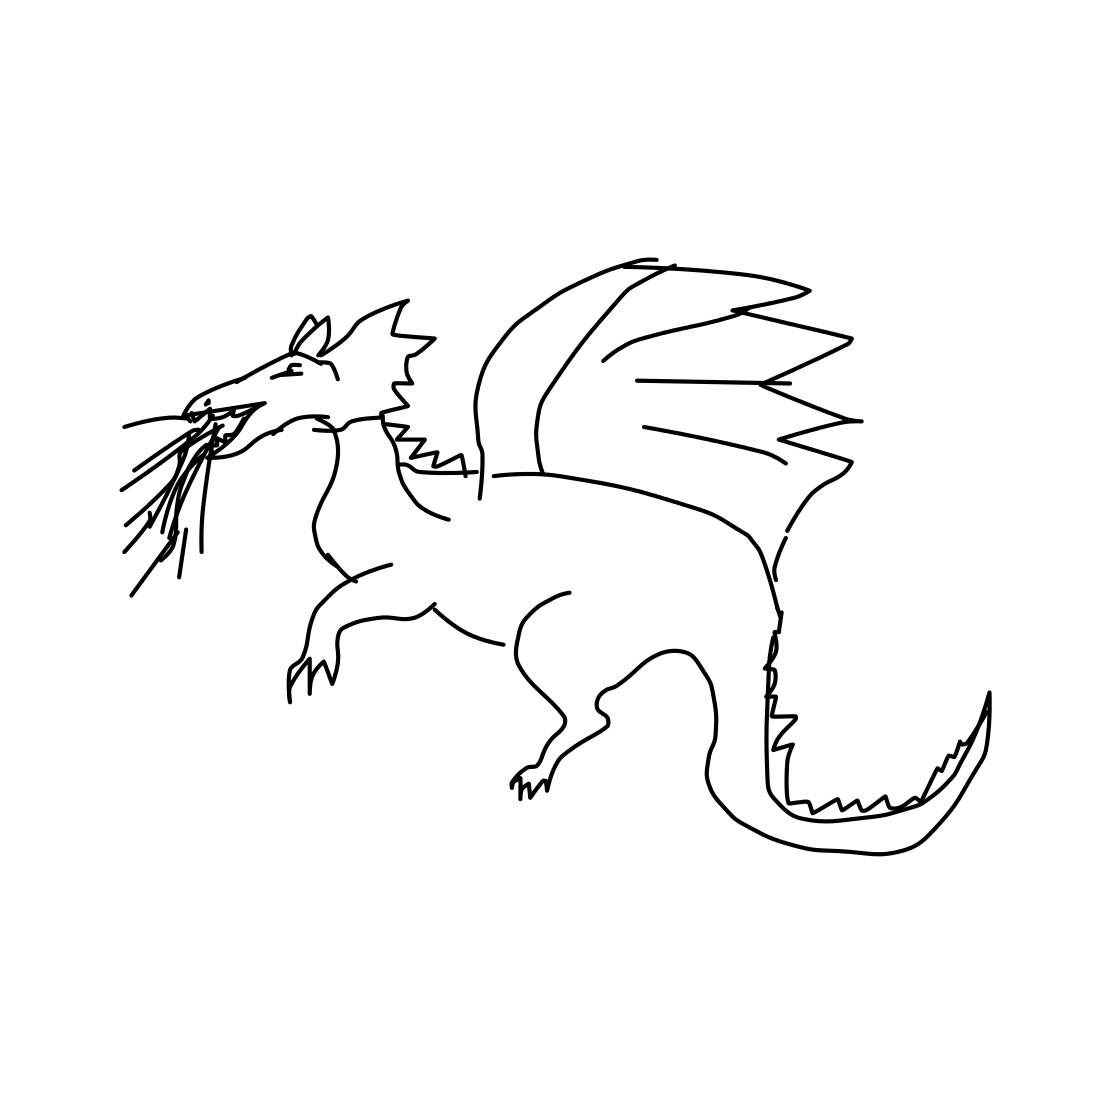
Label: dragon